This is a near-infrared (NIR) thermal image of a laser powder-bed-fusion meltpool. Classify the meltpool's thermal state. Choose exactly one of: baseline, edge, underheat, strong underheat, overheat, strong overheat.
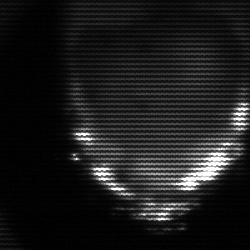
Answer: edge